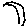
Label: moon